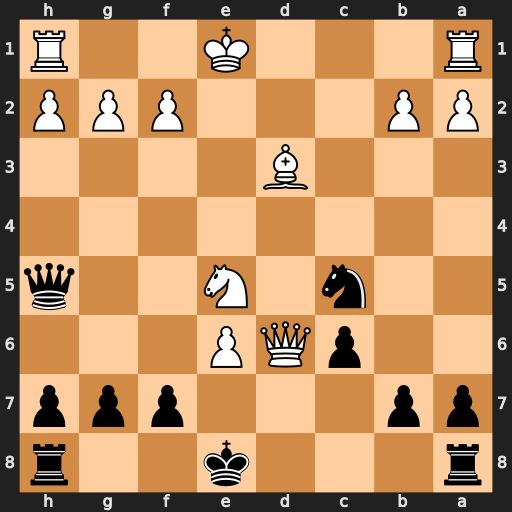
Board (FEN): r3k2r/pp3ppp/2pQP3/2n1N2q/8/3B4/PP3PPP/R3K2R
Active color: b
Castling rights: KQkq
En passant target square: -
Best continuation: Qxe5+ Qxe5 Nxd3+ Ke2 Nxe5